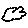
Label: cloud